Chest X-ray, AP view. Patient: 33 years old, sex F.
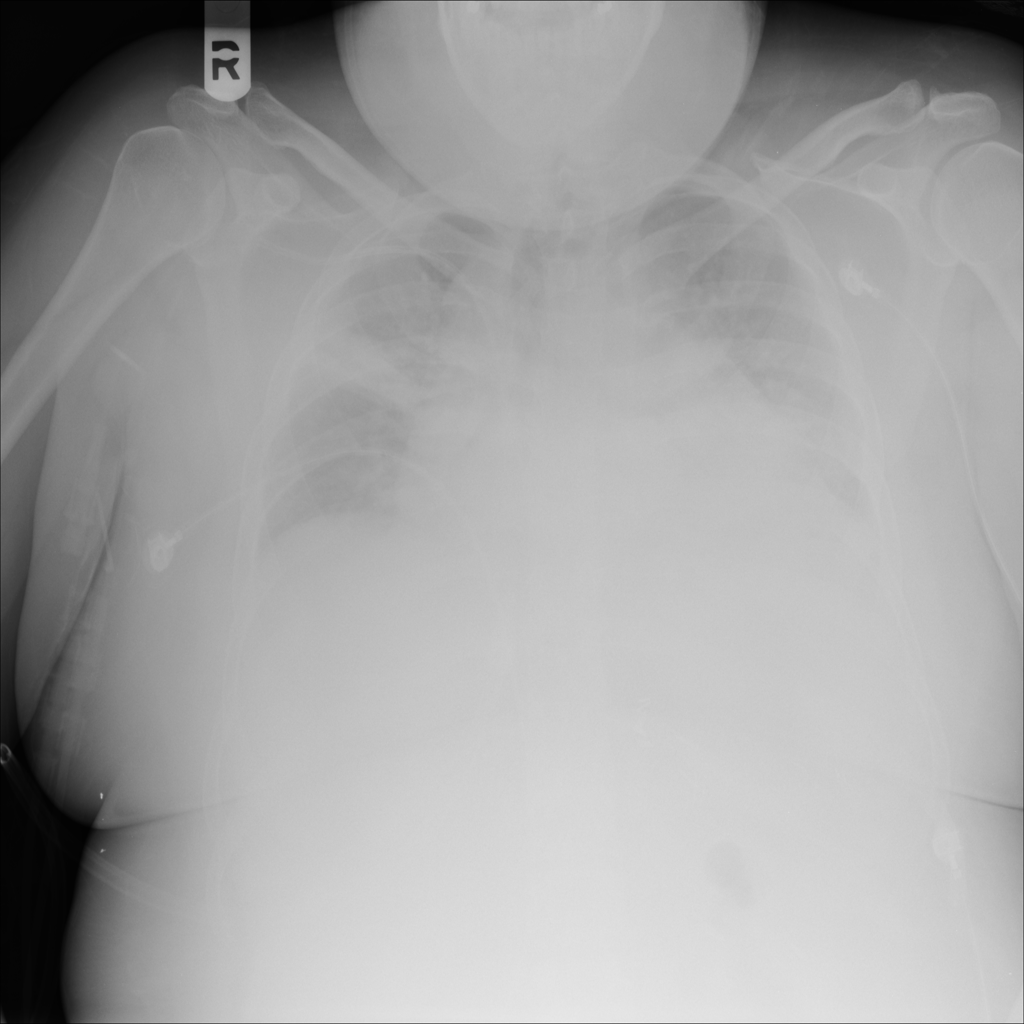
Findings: No Finding